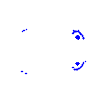
Particle: pion